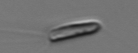
Label: Chrysochromulina